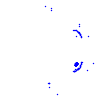
Particle: electron